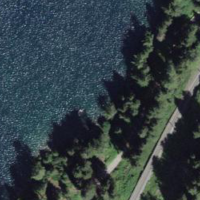
EUNIS habitat code: 14
Species observed at this site:
Cicerbita alpina
Nucifraga caryocatactes
Fringilla coelebs
Petasites albus
Silene dioica
Lophophanes cristatus